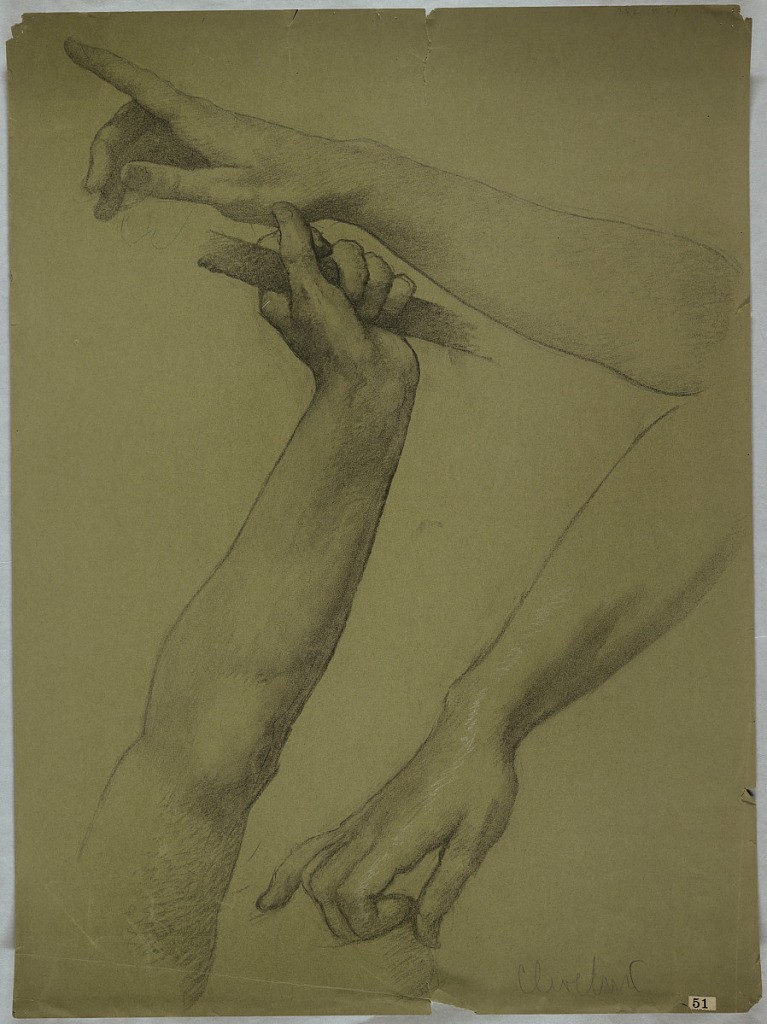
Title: Three Studies of Arms
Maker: Edwin Howland Blashfield, American, 1848–1936
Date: ca. 1905
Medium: Charcoal, blue and white colored pencil on green wove paper
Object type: Drawing
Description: Three studies of arms and hands.  The right hand near the top is pointing to the upper left corner. The left hand in the center grips a staff. The right hand in the lower right corner curls its fingers.